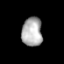
Tissue: prostate
Cell type: T cells
Senescence score: 0.359
Nuclear area (px): 579
Mean DAPI intensity: 175.212